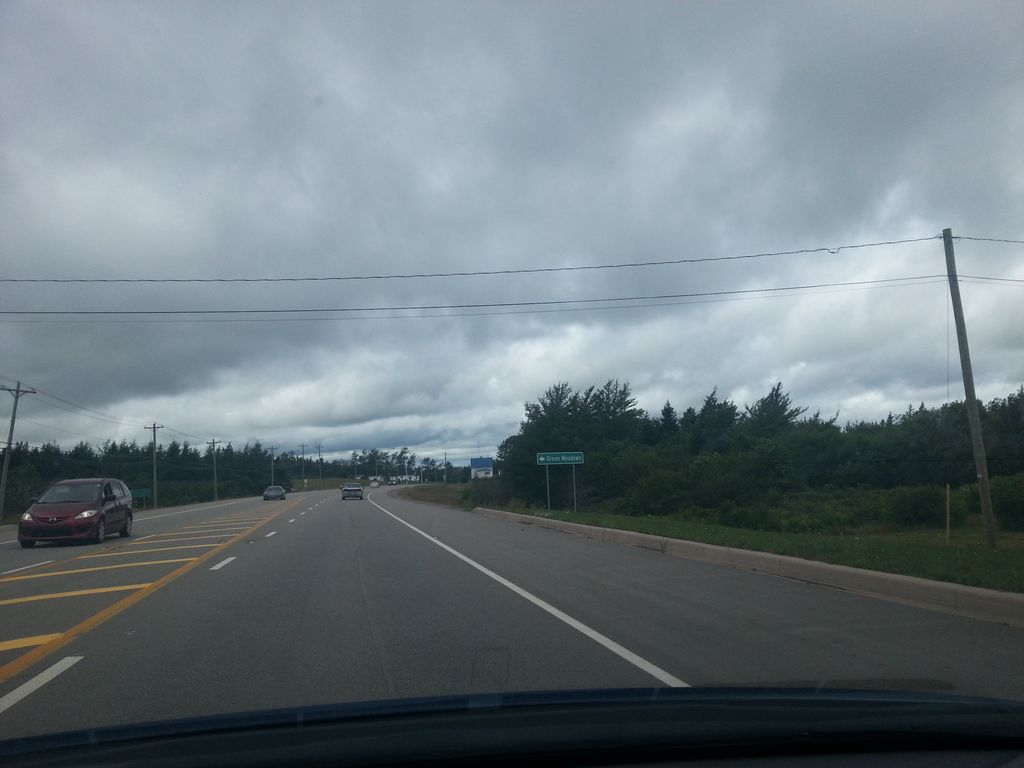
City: charlottetown